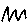
Label: zigzag